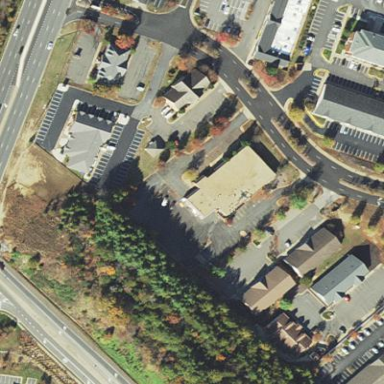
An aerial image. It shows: Clinic building providing healthcare services.